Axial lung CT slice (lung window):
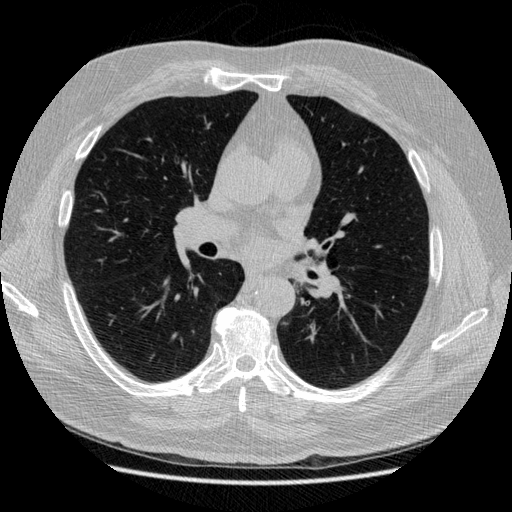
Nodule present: no